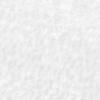
Label: no_change